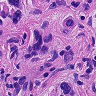
Metastatic tissue present: yes